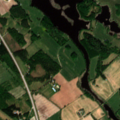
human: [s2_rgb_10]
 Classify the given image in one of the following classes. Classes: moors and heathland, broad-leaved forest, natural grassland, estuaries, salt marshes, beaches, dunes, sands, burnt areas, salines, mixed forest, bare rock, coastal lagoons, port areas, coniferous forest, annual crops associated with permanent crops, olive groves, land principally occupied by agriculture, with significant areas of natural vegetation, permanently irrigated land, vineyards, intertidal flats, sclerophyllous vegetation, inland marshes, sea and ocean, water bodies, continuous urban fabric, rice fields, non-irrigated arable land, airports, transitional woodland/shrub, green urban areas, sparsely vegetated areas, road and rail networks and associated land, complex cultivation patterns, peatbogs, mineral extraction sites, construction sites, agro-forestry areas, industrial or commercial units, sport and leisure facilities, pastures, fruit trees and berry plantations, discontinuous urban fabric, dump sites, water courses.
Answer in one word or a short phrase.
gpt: non-irrigated arable land, land principally occupied by agriculture, with significant areas of natural vegetation, mixed forest, water bodies